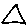
Label: triangle